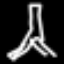
Label: The Eiffel Tower